Current action and preconditions to check: trajectory_clear

Your task: For each precondition in the list above, predict whether it will hold at this action.

Consider the current scene as observed from the mobile robot's camera, and analyze the predicted future states of all dynamic agents (e.g., people, animals, vehicles, or any moving entities) within the NEXT SECOND.

IMPORTANT: Only answer "very likely" if you are absolutely certain—based on strong, clear evidence—that a dynamic agent will violate the precondition in the predicted future state. Do NOT answer "very likely" for unlikely, ambiguous, or low-probability risks.

Ask yourself for each precondition: Is there a high probability, with clear and convincing evidence, that the predicted future states of any dynamic agent will interfere with the predicted future state of the currently executing action within the NEXT SECOND, causing that precondition to fail?

Assess the risk level based on these predictions. Use "likely" or "very likely" if motions create a clear risk of interference.

Use "neutral" or "improbable" if agents are nearby but their predicted paths are clearly diverging or non-conflicting.

Failure Risk Categories: "very improbable", "improbable", "neutral", "likely", "very likely"

Answer Format: Output ONLY the probability_of_failure value from these categories: "very improbable", "improbable", "neutral", "likely", "very likely"

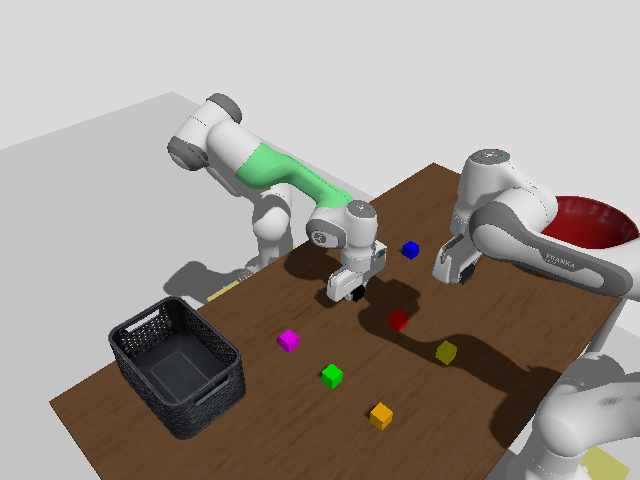

Answer: very improbable